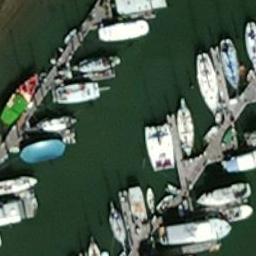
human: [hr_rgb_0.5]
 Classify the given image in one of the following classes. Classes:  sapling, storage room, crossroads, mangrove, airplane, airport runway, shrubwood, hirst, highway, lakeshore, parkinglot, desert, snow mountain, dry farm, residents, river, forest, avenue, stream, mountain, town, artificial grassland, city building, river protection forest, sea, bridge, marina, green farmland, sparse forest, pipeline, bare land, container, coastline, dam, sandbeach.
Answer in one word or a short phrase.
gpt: marina